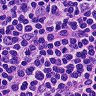
Metastatic tissue present: no